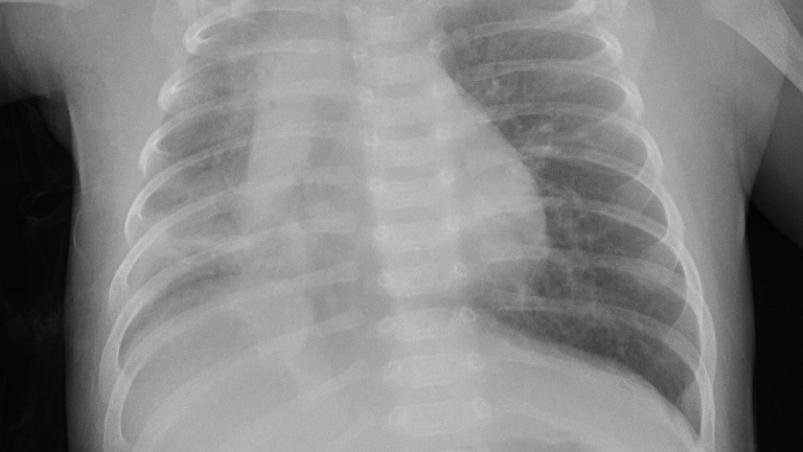
Diagnosis: PNEUMONIA